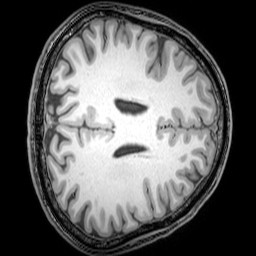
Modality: T1w
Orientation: axial
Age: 26
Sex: male
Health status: healthy
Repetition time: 0.081 s
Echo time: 0.037 s